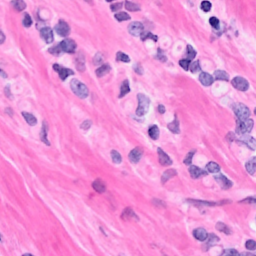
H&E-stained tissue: Breast